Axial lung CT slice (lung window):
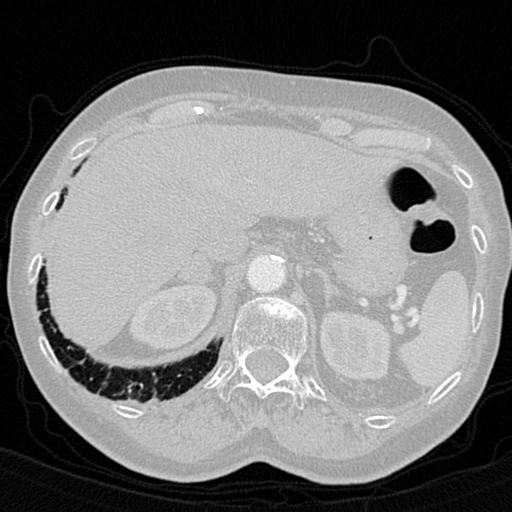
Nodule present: no